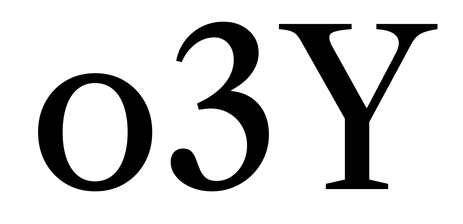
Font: LibreCaslonText_Regular